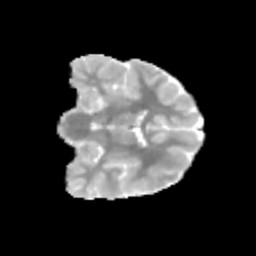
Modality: MD
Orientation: coronal
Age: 9
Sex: male
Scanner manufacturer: siemens
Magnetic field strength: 3 T
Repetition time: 3.8 s
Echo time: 0.07 s